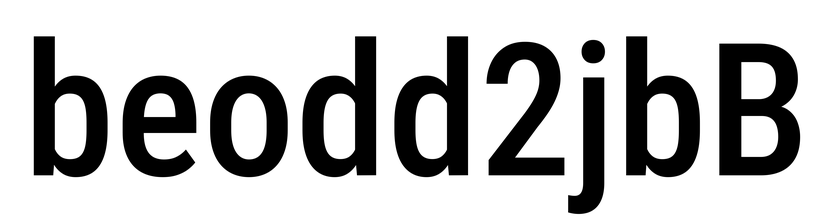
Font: Roboto_Condensed_Medium